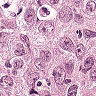
Metastatic tissue present: yes